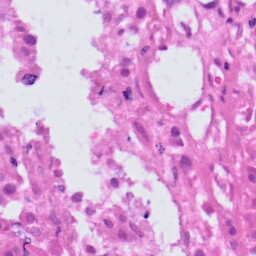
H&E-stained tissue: Skin